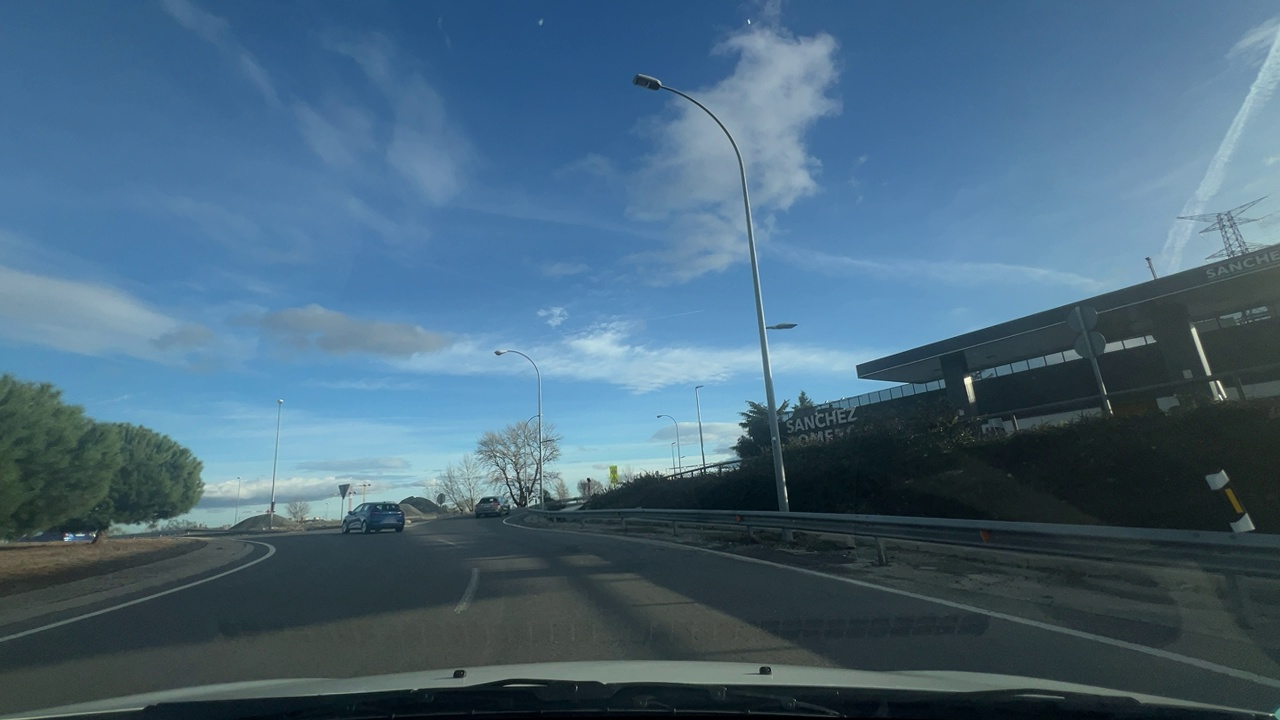
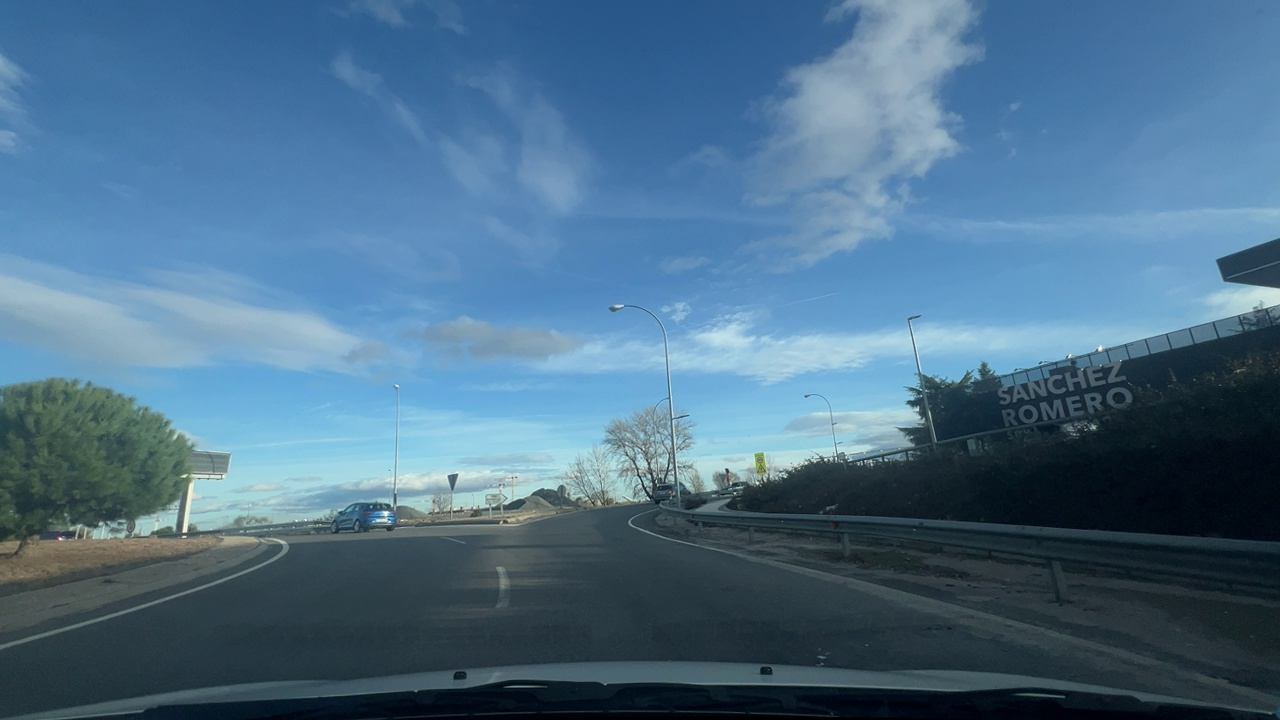
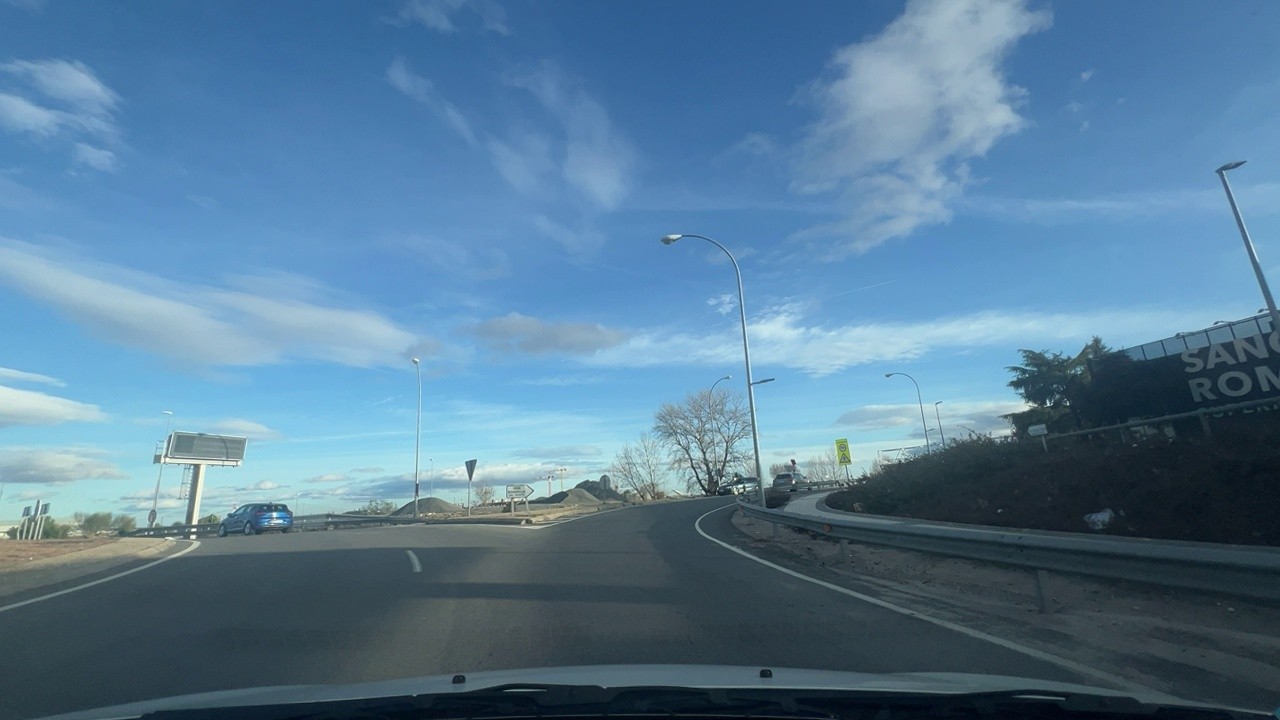
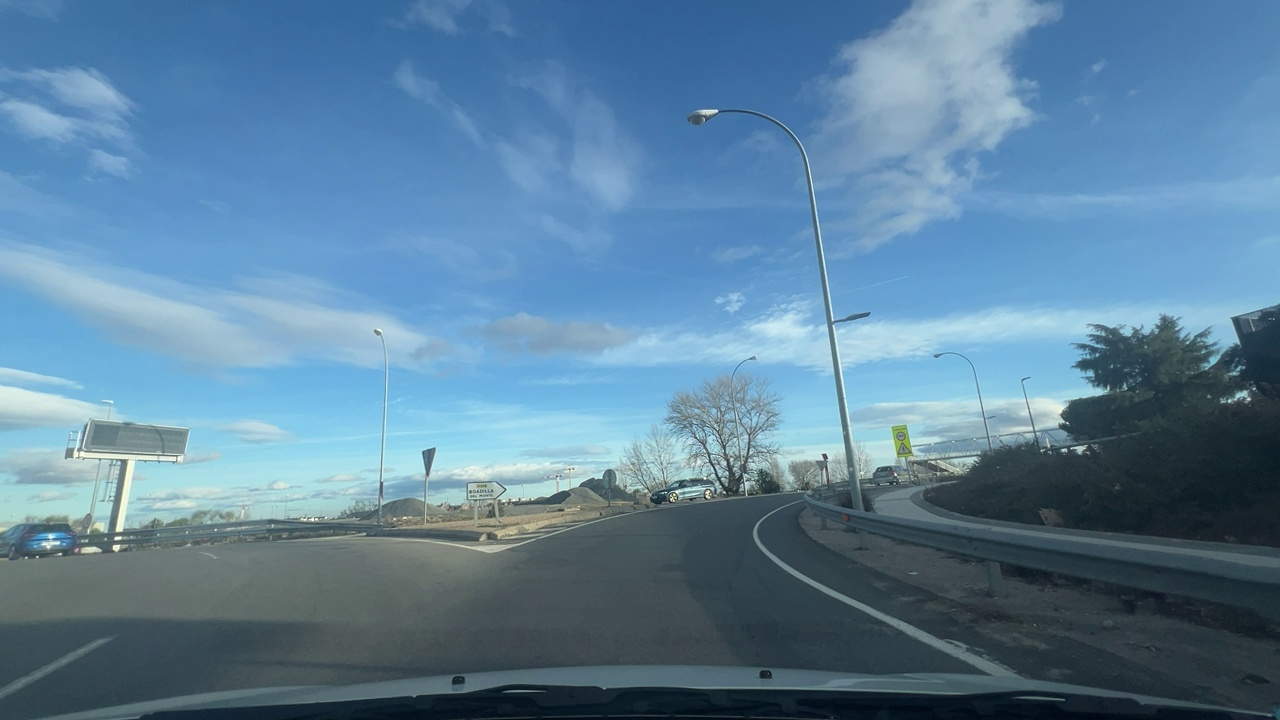
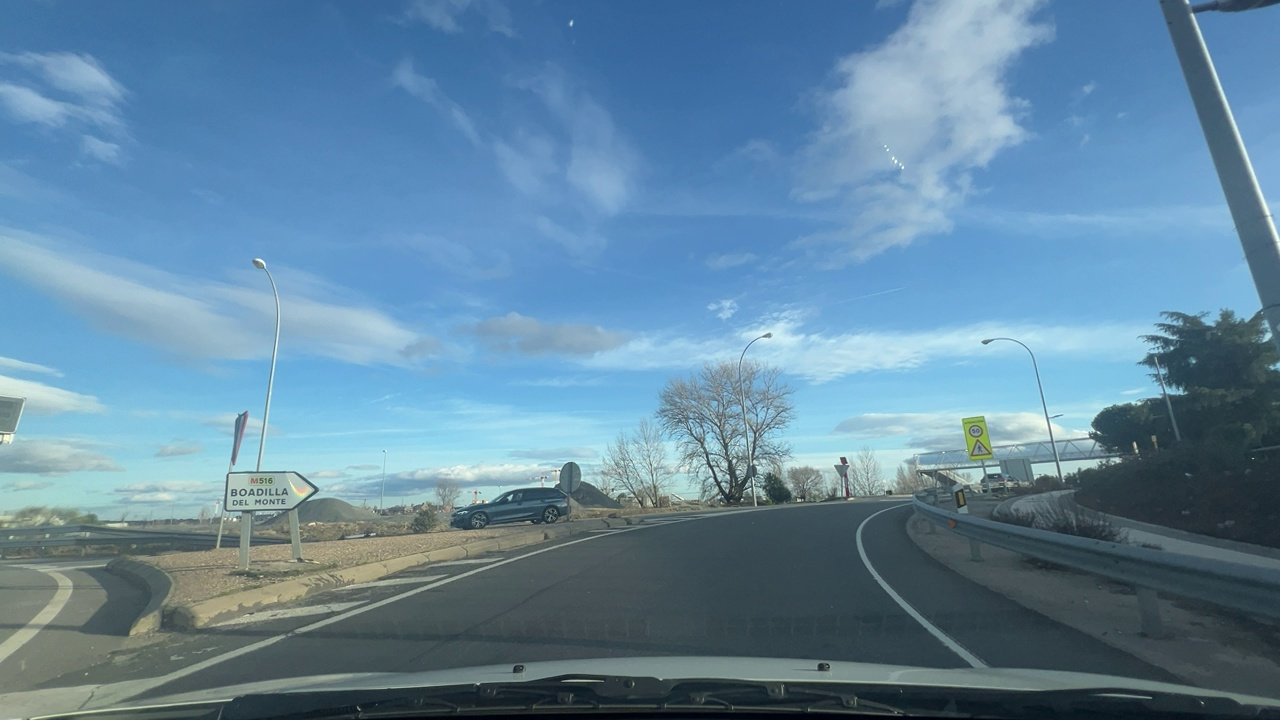
Situation: Roundabout
Question: Is the ego vehicle currently inside a roundabout?
Answer: Yes
Reasoning: The ego vehicle is traveling within a circular roadway surrounding a central island.

Situation: Roundabout
Question: Is a roundabout visible ahead in the ego direction?
Answer: Yes
Reasoning: A circular intersection sign and central island are visible ahead.

Situation: Roundabout
Question: Is the ego vehicle stationary while another vehicle crosses its path within the roundabout?
Answer: No
Reasoning: The ego vehicle is not stationary